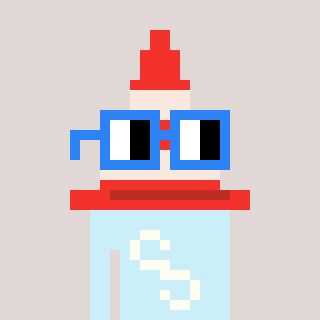
a pixel art character with square blue glasses, a cone-shaped head and a cold-colored body on a warm background